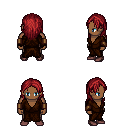
a pixel art fantasy rpg character, male body template, human, dark skin, brown robe, white pants, brunette long hairstyle, leather bracers, maroon shoes, four views (front, back, left, right), 2x2 character sprite sheet, small pixel art, hard edges, no anti-aliasing